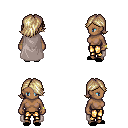
a pixel art fantasy rpg character, female body template, human, dark skin, gray cape, gold greaves, white blonde swoop hairstyle, bracelets, black slippers, four views (front, back, left, right), 2x2 character sprite sheet, small pixel art, hard edges, no anti-aliasing